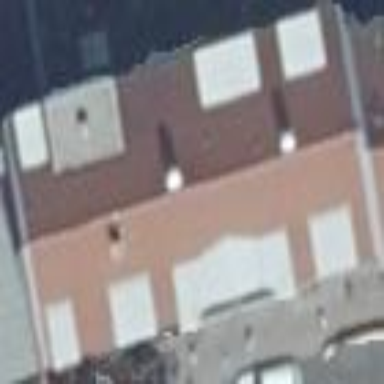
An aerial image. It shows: Building with gabled roof made of roof tiles. The roof is oriented along and the building is white with Indian red roof.